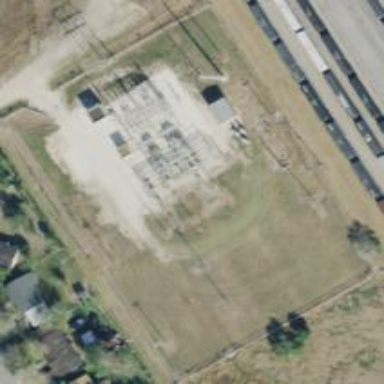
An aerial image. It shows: Distribution power substation secured by fence.